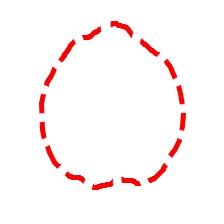
Shape: circle